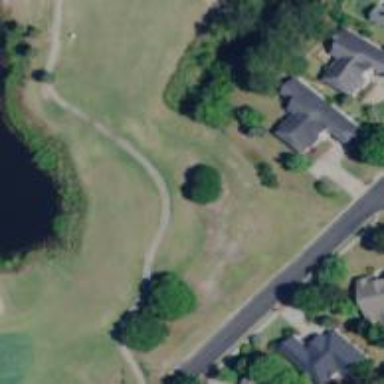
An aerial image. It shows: Path designated for golf carts.